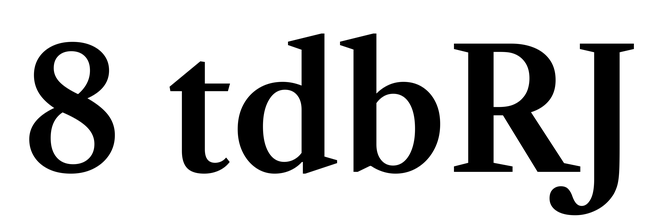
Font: LibreCaslonText_SemiBold